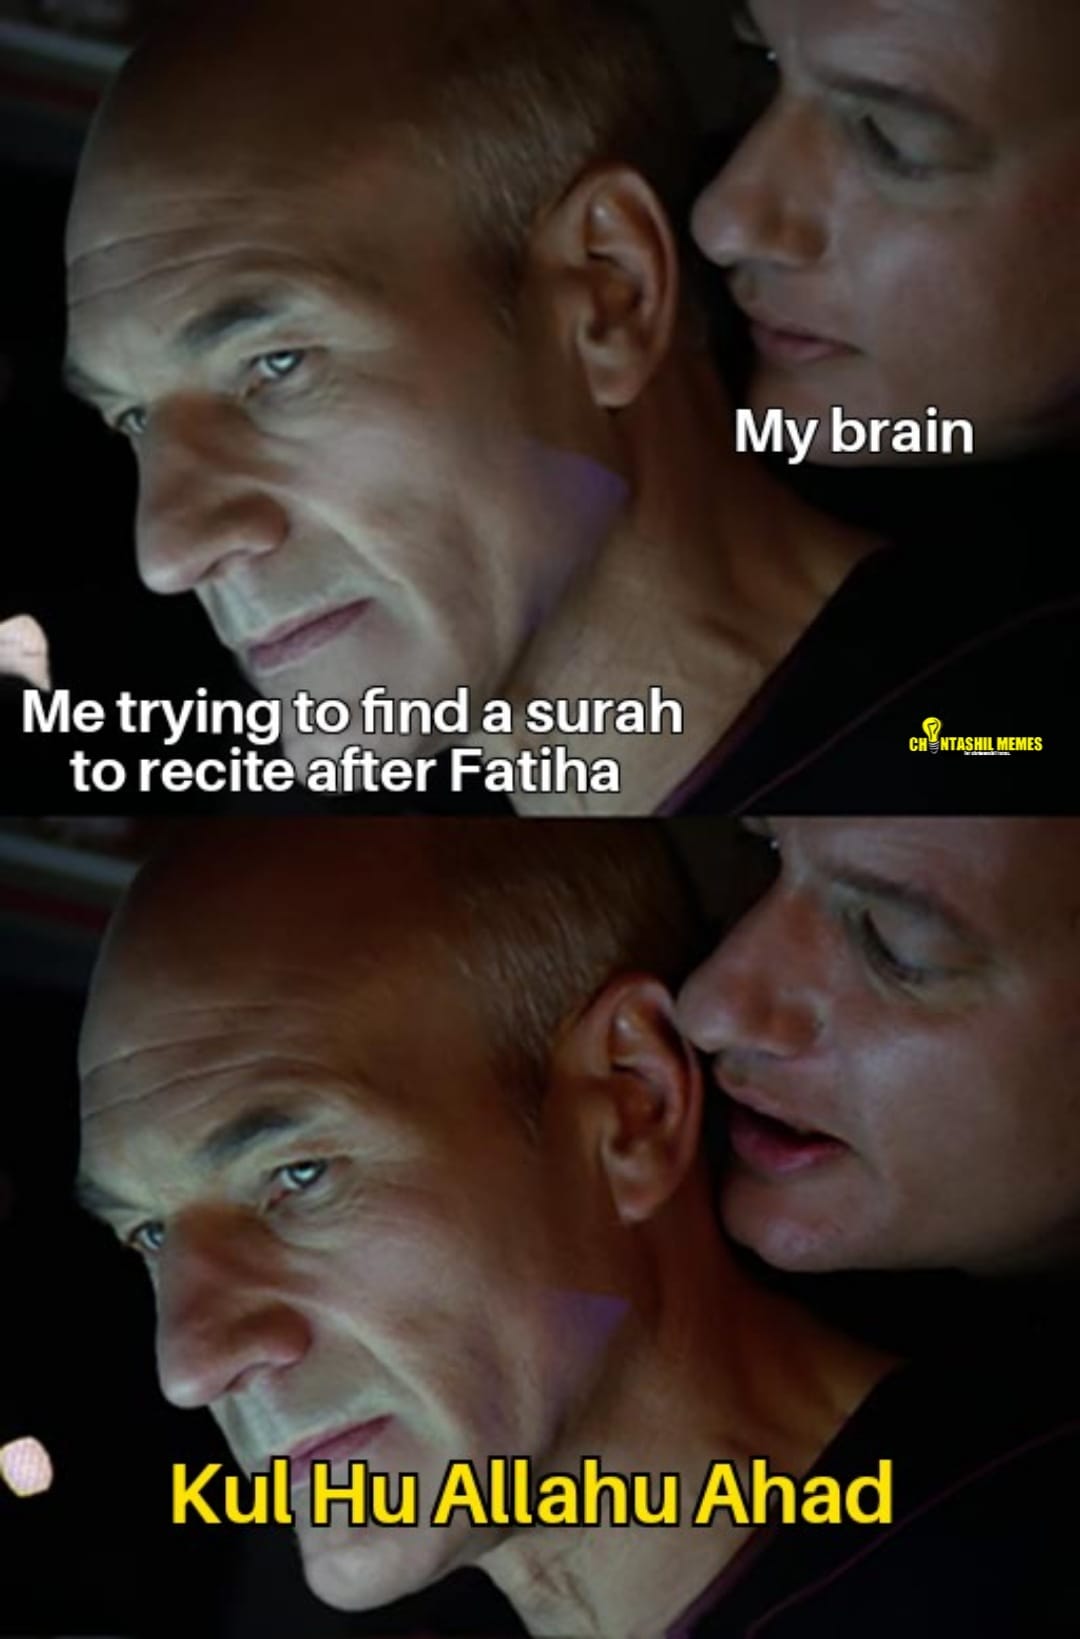
Caption: My brain   Me trying to find a surah to recite after Fatiha    Kul Hu Allahu Ahad
Label: non-hate